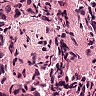
Metastatic tissue present: no